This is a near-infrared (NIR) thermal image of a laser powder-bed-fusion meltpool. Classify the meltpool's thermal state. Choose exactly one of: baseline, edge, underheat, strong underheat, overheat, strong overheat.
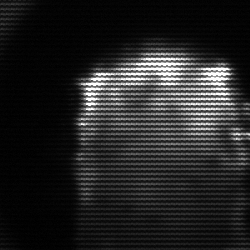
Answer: baseline